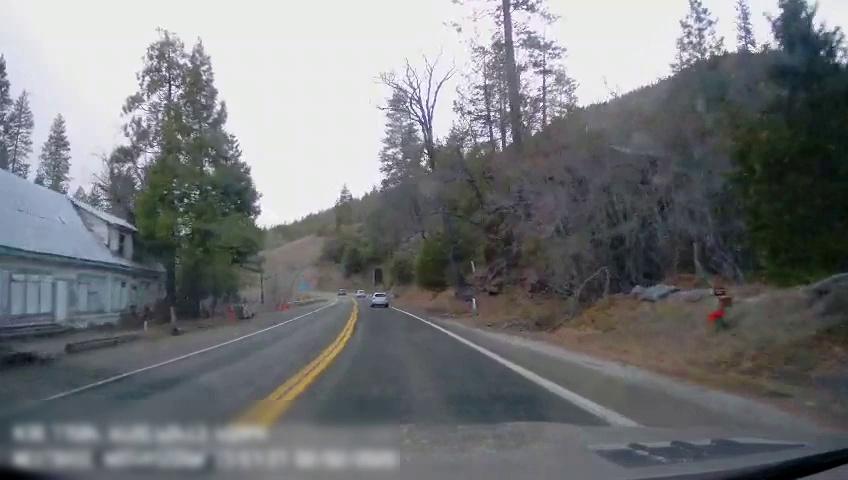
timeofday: Day
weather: Cloudy
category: Drivable Space
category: Vehicles | Car
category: Lanes | Current Lane
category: Lanes | Current Lane
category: Lanes | Opposite Lane